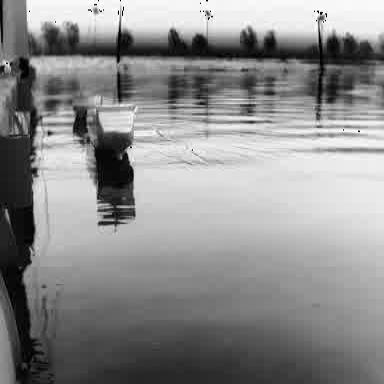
There is a container_ship in the infrared image.